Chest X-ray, AP view. Patient: 30 years old, sex M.
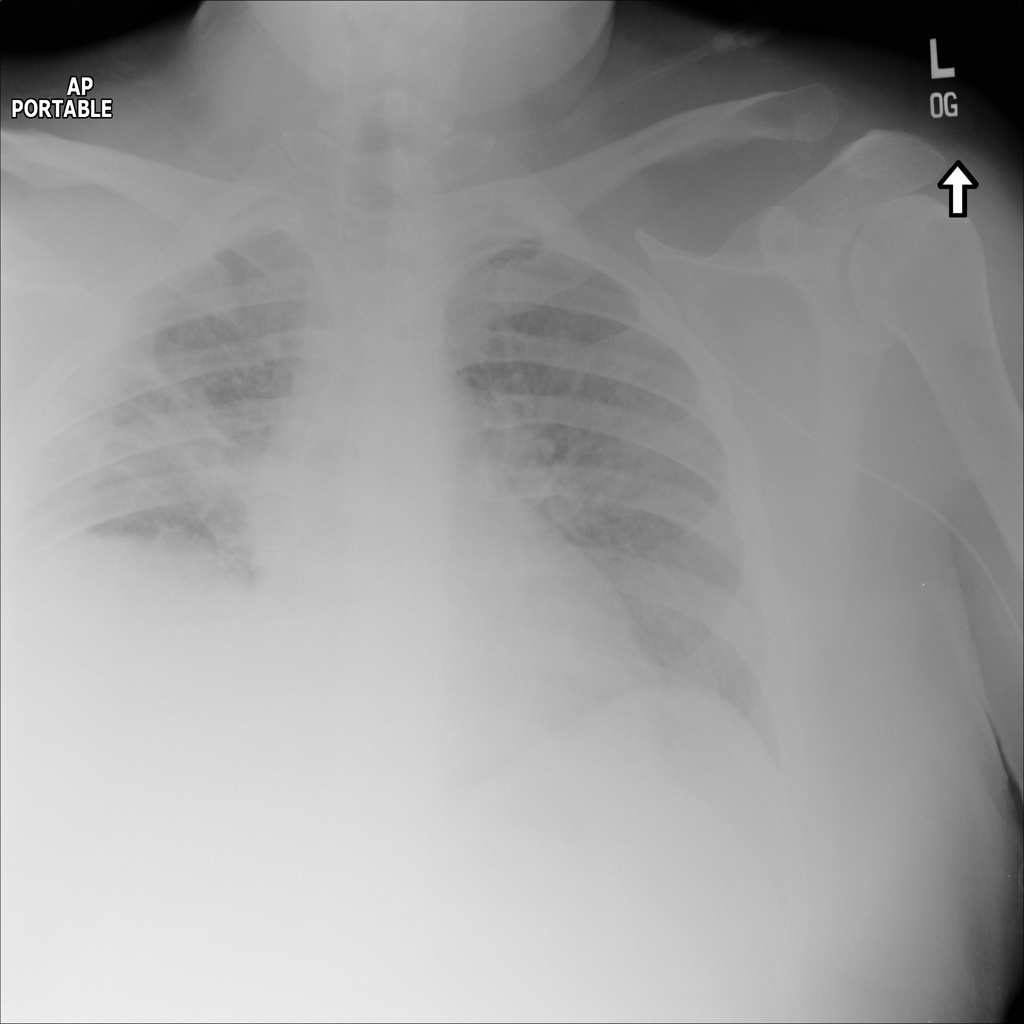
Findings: Consolidation